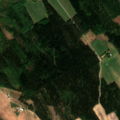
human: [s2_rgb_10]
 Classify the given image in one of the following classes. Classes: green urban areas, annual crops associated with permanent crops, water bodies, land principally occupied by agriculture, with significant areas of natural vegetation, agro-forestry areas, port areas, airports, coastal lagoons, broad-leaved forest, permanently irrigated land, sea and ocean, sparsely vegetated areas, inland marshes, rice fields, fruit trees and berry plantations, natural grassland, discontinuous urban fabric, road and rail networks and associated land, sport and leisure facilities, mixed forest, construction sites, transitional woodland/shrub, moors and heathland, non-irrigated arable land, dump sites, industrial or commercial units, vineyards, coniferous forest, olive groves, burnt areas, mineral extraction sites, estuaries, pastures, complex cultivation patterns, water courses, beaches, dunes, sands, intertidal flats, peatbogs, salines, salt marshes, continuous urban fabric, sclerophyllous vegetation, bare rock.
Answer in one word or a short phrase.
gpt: land principally occupied by agriculture, with significant areas of natural vegetation, coniferous forest, mixed forest